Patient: sex M, age 44
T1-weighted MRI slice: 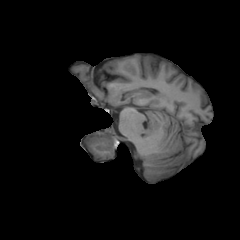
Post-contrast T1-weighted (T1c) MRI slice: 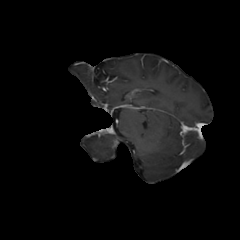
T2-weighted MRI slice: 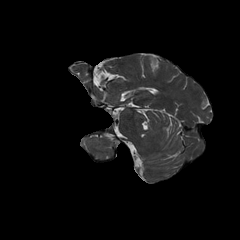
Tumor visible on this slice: no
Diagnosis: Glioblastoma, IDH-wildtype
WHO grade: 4